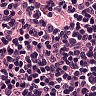
Metastatic tissue present: no